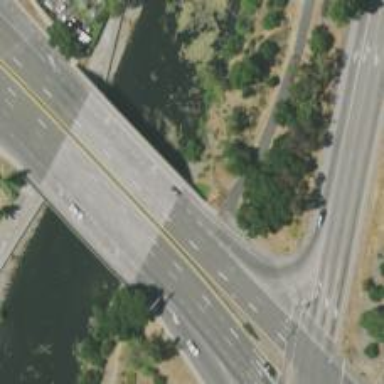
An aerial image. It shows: Bridge crossing over expressway trunk road.